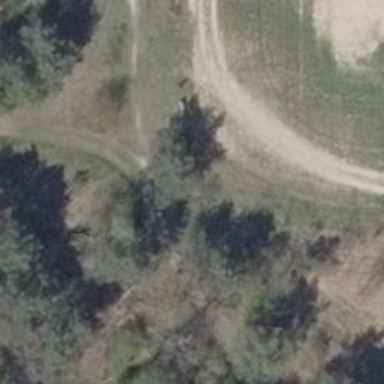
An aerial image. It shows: Sandy track with grade 5 tracktype.